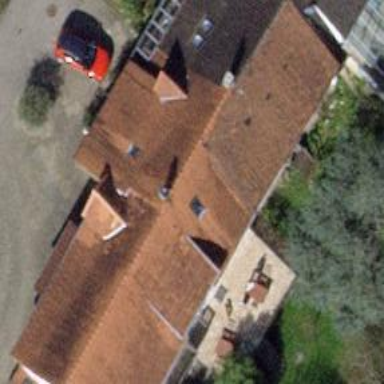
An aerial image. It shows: Terrace building with gabled roof.